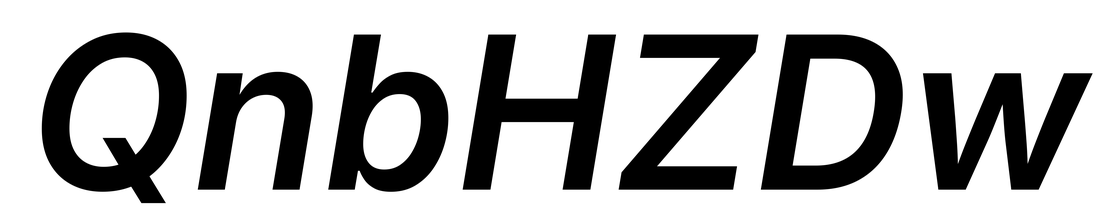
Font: Inter-Italic_SemiBold_Italic